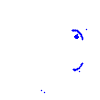
Particle: proton